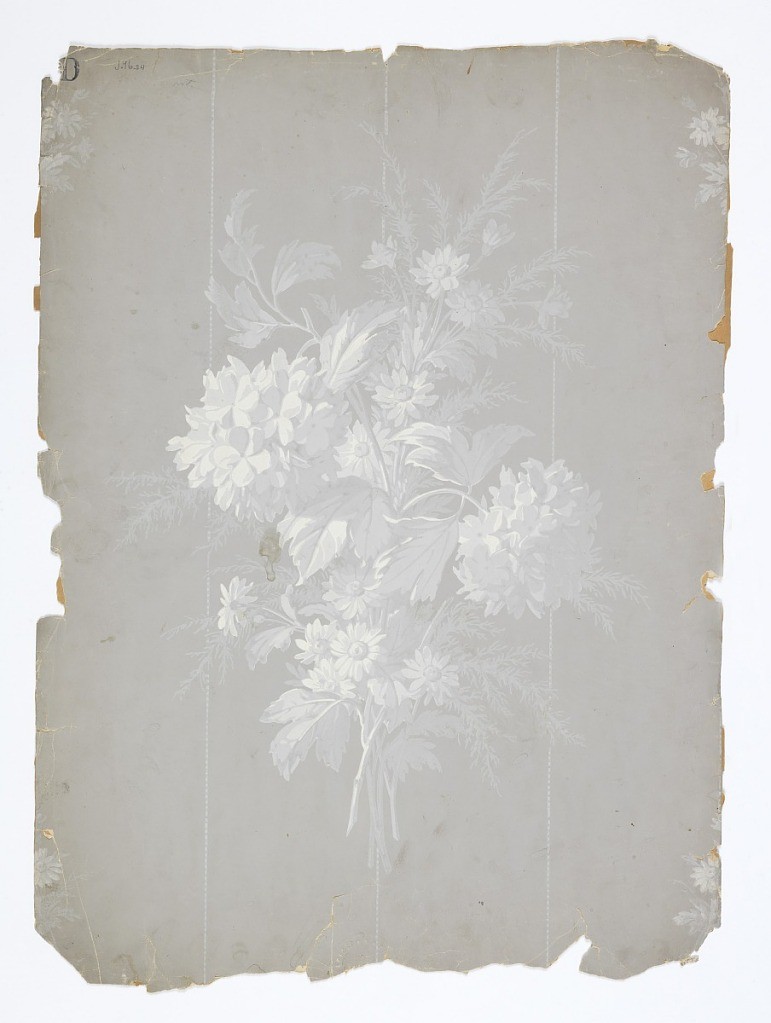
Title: Sidewall - floral
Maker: Ericson & Weiss
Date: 1855–1900
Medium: Block-printed on paper
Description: Grisaille on gray ground: isolated cluster of daisies and phlox.